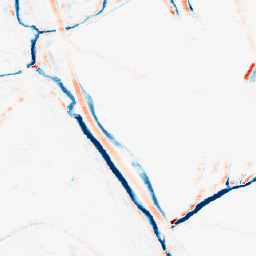
Category: morphological
Decomposition family: morphological_rect
Decomposition parameters: operation: average
width: 10
height: 5
Upsampling method: nearest
Upsampling parameters: scale: 2
Upsampling scale: 2